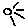
Label: sun